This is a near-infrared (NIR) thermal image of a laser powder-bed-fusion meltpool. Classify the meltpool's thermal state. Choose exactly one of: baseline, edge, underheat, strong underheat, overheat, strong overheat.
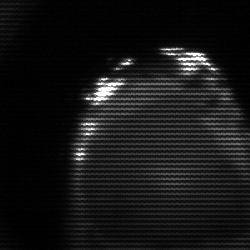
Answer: edge